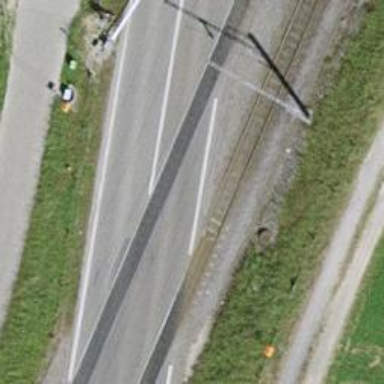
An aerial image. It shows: Railway level crossing.